Interaction volume radius: 5 \u00c5
Interaction volume height: 20 \u00c5
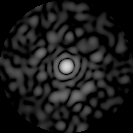
Disorder parameter: 0.8197